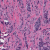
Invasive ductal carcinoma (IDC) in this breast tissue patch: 0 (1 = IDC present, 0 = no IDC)